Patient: sex M, age 68
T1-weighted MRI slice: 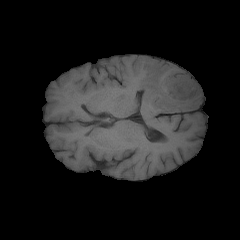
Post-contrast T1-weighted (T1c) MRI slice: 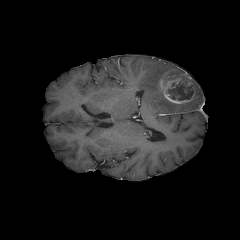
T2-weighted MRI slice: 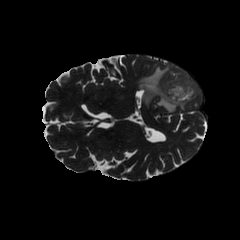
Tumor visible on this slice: yes
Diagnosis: Glioblastoma, IDH-wildtype
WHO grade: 4